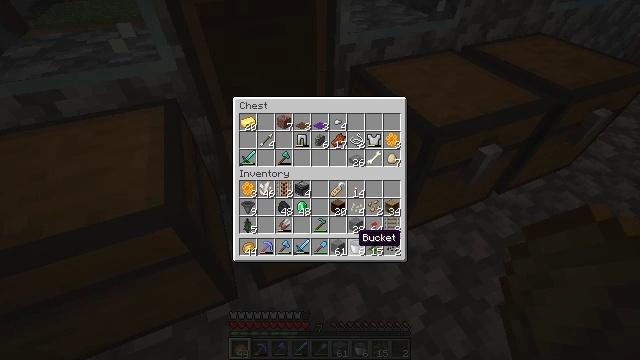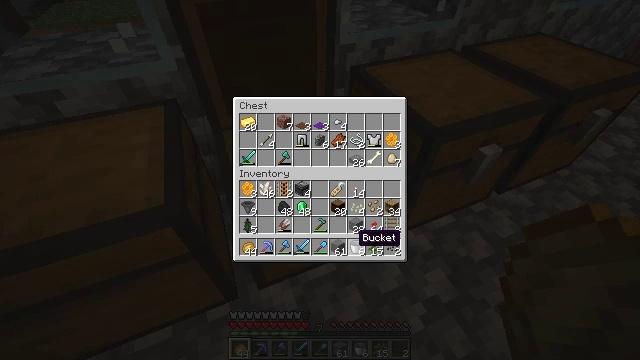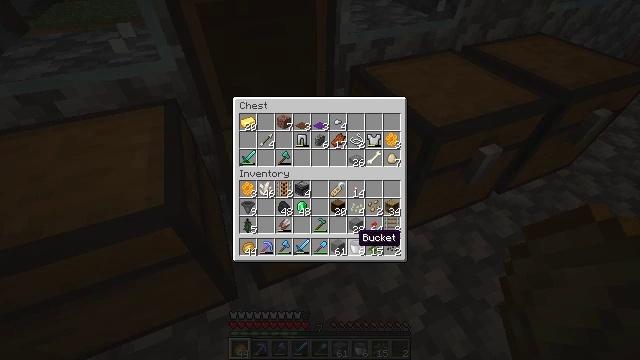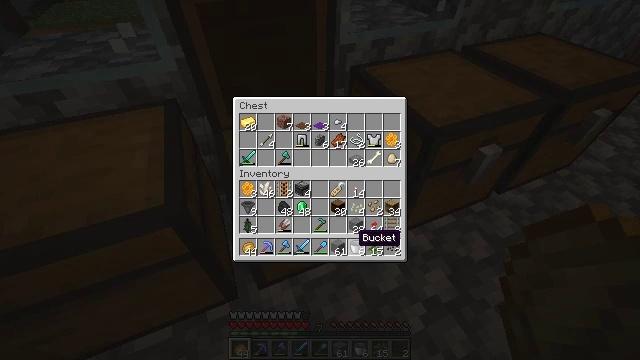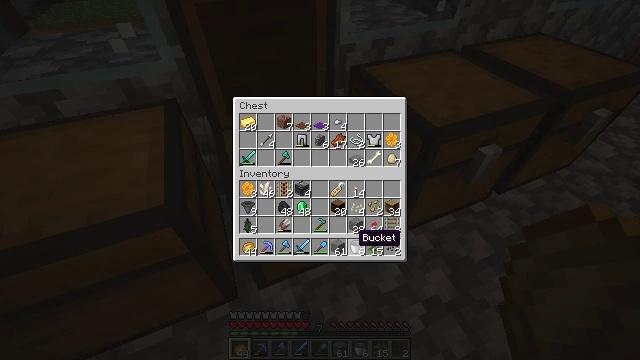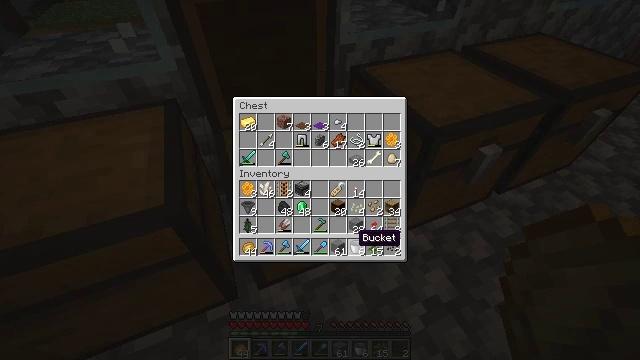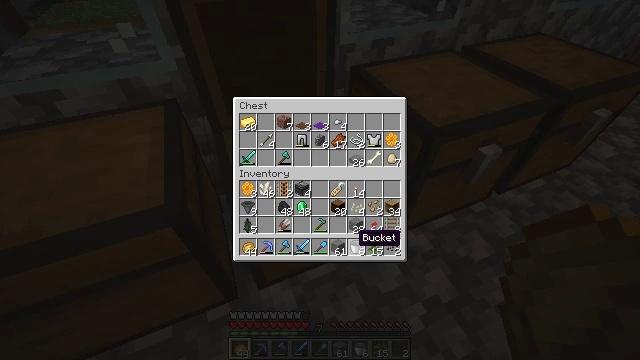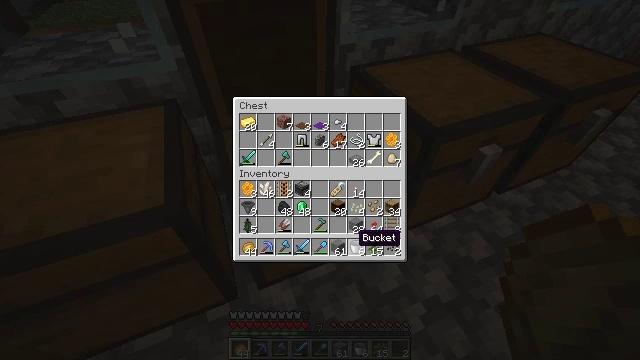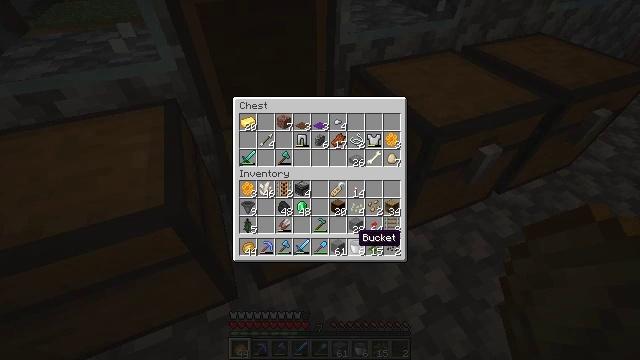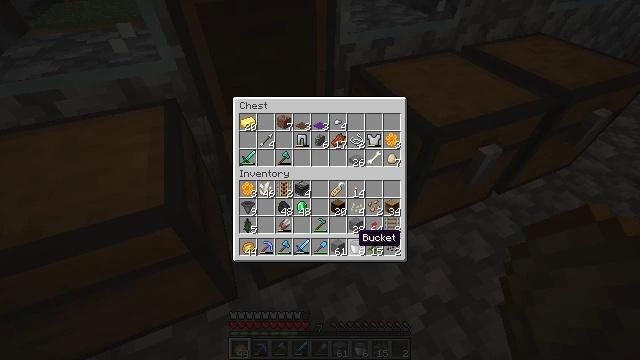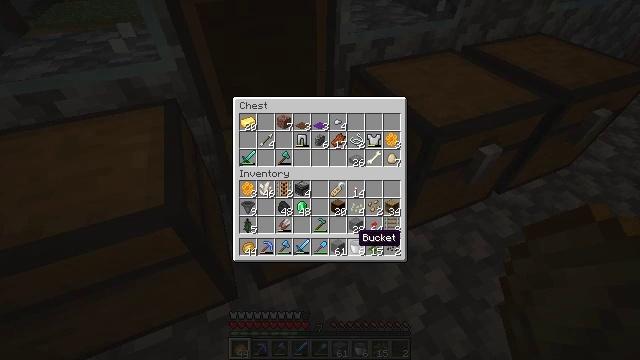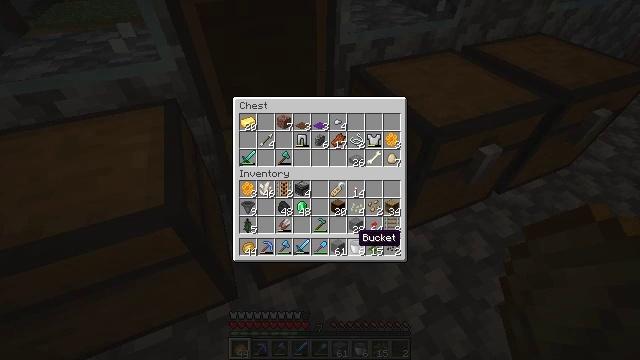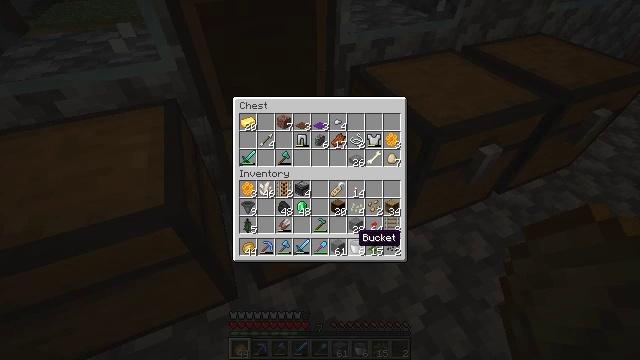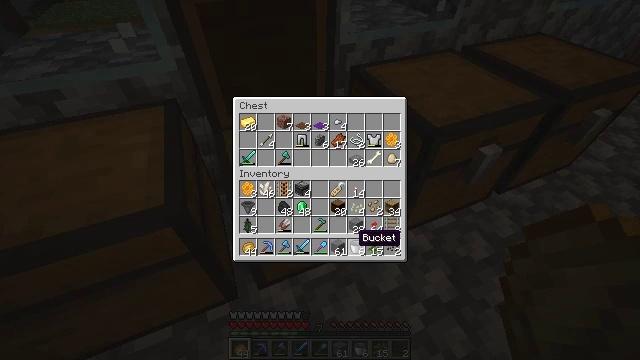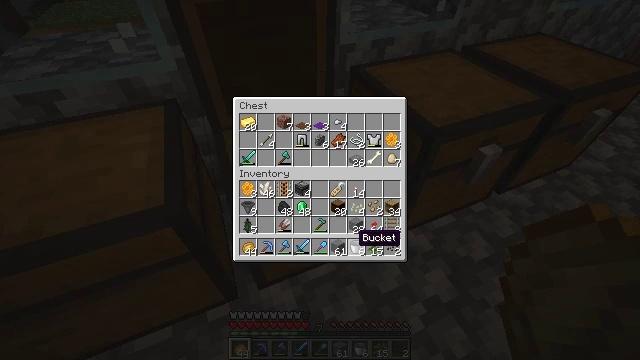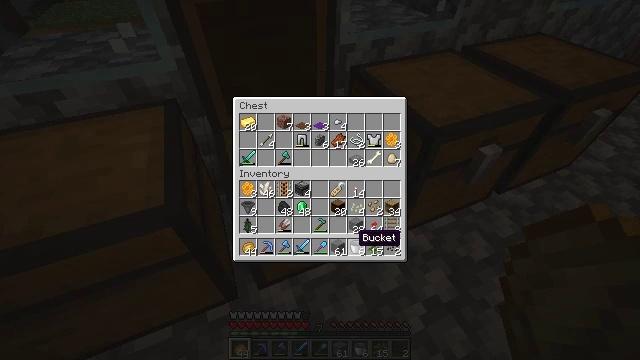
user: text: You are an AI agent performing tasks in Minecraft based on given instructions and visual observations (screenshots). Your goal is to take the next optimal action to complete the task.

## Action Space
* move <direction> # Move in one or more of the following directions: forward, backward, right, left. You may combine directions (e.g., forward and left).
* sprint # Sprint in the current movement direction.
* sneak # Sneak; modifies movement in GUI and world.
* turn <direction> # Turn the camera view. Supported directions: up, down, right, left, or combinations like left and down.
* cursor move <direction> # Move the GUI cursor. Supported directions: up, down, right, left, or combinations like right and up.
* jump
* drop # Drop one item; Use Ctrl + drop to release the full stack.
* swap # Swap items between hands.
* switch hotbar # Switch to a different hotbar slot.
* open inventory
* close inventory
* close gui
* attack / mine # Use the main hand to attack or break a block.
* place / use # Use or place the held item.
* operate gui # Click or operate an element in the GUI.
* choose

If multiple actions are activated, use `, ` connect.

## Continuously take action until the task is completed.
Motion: motion action
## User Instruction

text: Recover the brewing stand by mining it.
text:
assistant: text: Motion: no_op
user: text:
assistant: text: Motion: no_op
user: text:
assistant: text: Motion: no_op
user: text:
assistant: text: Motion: no_op
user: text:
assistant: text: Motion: no_op
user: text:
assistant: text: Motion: no_op
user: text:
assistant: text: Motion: no_op
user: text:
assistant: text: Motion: no_op
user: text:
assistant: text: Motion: no_op
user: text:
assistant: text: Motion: no_op
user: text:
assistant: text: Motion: no_op
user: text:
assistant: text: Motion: no_op
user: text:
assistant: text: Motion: no_op
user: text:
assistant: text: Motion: no_op
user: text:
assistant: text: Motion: no_op
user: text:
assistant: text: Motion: no_op
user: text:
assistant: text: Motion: no_op
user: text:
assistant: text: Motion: no_op
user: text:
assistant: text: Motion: no_op
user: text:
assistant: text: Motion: no_op
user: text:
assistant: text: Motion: no_op
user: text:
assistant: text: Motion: no_op
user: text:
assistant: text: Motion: no_op
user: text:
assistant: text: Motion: no_op
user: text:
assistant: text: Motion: no_op
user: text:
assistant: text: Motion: no_op
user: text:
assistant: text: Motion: no_op
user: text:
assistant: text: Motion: no_op
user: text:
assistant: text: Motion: no_op
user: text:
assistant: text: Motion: no_op